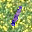
Label: 1